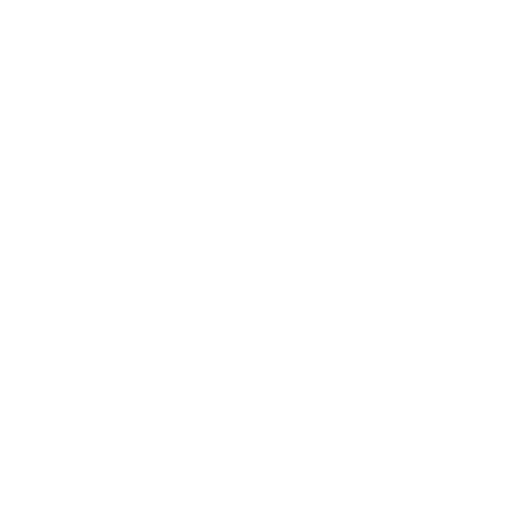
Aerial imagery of bar in Delaware named Joe Flogger Shoal containing only open water